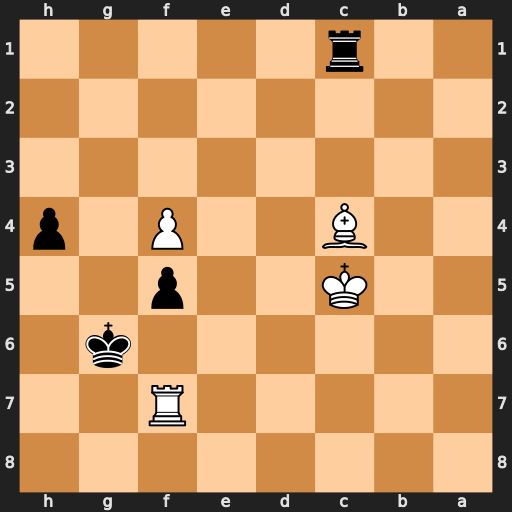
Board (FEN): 8/5R2/6k1/2K2p2/2B2P1p/8/8/2r5
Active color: b
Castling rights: -
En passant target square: -
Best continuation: Rxc4+ Kxc4 Kxf7